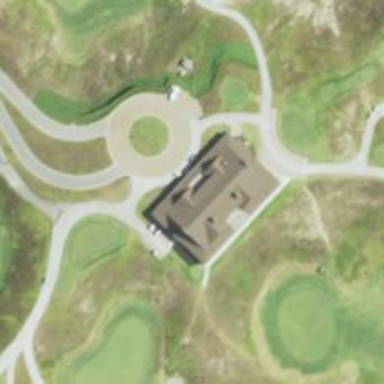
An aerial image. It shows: Golf course.